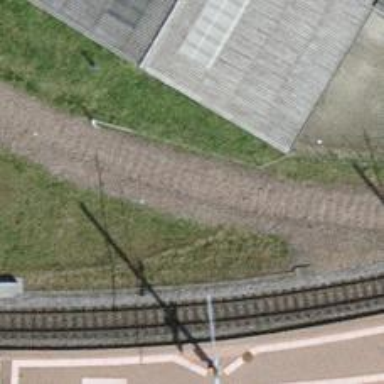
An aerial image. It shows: Abandoned railway spur with electrified contact line. Only one track is remaining.